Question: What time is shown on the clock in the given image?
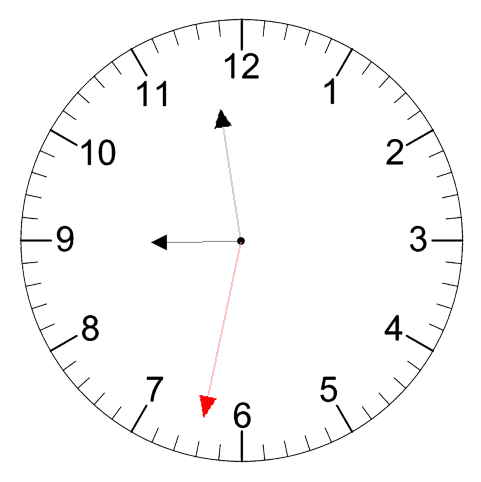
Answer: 08:58:32